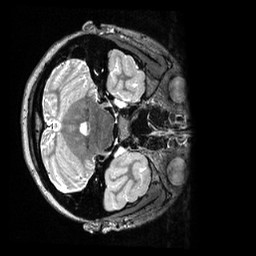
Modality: T2w
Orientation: axial
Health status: healthy
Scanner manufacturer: siemens
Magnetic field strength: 3 T
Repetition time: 3.2 s
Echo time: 0.565 s